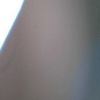
Label: space